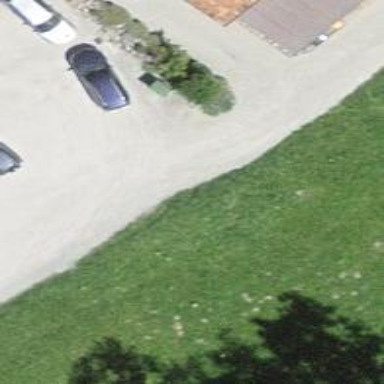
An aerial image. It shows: Charging station.